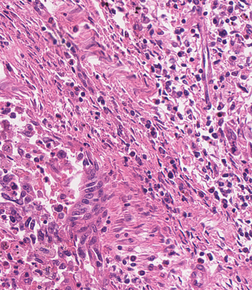
Tumor epithelial tissue: yes
Tumor-associated stroma tissue: yes
Normal tissue: no